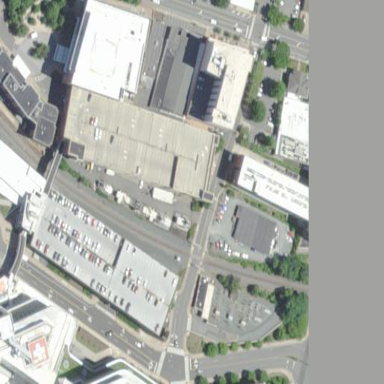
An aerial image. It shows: Multi-storey parking building.